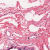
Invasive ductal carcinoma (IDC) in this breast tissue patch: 0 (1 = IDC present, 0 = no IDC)